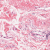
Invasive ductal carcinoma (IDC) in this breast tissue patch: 0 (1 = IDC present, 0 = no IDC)